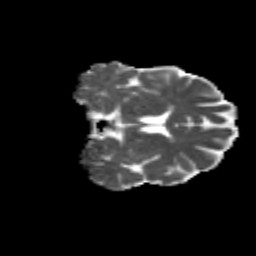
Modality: MD
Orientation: coronal
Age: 56
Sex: male
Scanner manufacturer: siemens
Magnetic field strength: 3 T
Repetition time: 4.71 s
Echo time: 0.0906 s